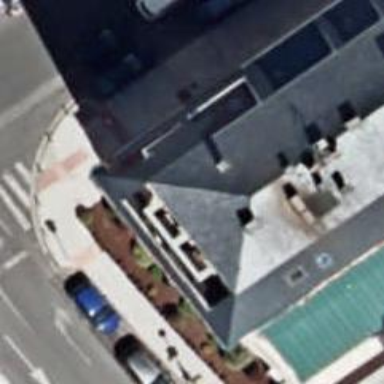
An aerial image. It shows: Pub.